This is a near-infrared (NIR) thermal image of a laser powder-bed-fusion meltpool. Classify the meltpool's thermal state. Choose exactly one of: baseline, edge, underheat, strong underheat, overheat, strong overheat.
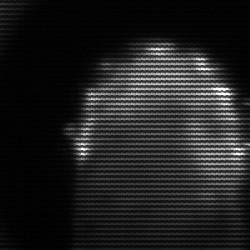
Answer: baseline